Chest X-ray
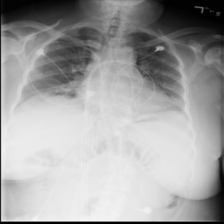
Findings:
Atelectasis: negative
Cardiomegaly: negative
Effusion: negative
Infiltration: negative
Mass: negative
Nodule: negative
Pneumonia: negative
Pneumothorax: negative
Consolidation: negative
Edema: negative
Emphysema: negative
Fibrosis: negative
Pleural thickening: negative
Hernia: negative